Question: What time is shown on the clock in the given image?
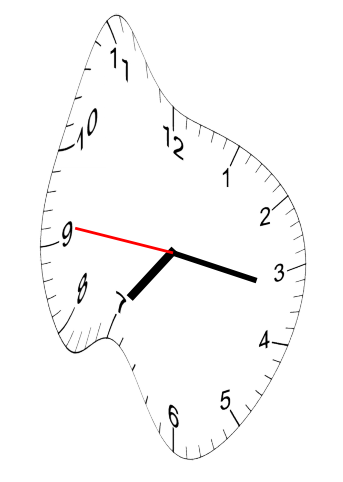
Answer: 07:16:46